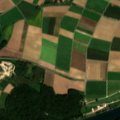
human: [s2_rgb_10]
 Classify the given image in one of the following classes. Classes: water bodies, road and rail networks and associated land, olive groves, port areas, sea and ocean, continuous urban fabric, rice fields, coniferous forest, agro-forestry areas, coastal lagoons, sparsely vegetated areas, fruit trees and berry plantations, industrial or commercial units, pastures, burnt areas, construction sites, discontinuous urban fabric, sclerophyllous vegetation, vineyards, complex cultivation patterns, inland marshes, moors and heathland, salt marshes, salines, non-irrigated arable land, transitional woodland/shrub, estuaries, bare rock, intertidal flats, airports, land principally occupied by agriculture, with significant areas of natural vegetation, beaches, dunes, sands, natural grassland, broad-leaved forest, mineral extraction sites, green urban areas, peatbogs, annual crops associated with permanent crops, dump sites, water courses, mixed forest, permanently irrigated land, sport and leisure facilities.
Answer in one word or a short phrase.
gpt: non-irrigated arable land, broad-leaved forest, water courses